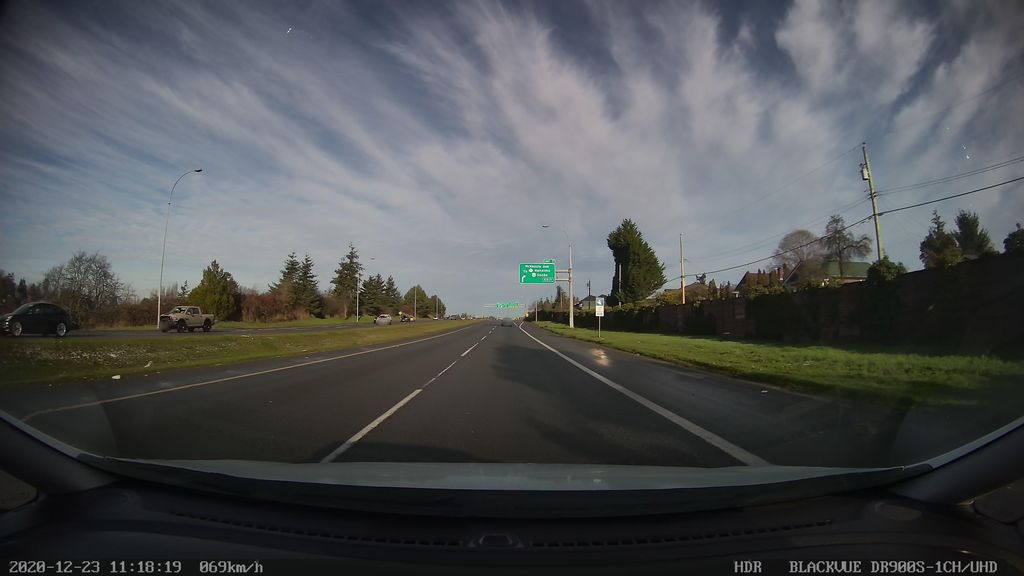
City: victoria